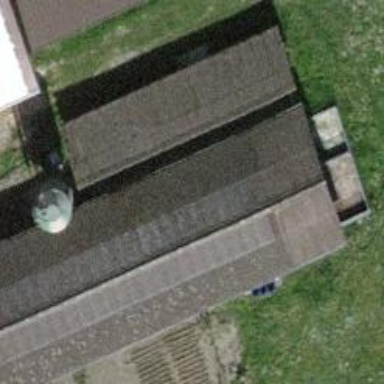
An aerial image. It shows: Stable building.